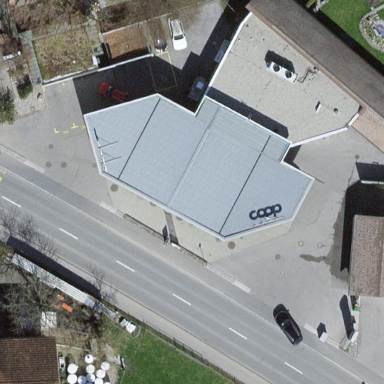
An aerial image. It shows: Building designated for providing fuel.